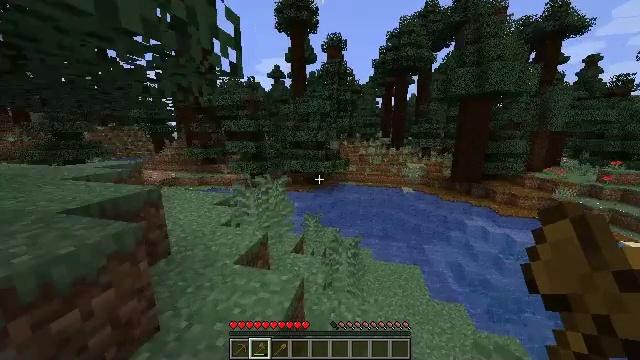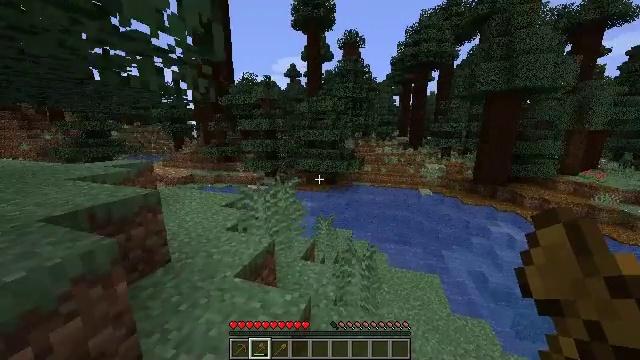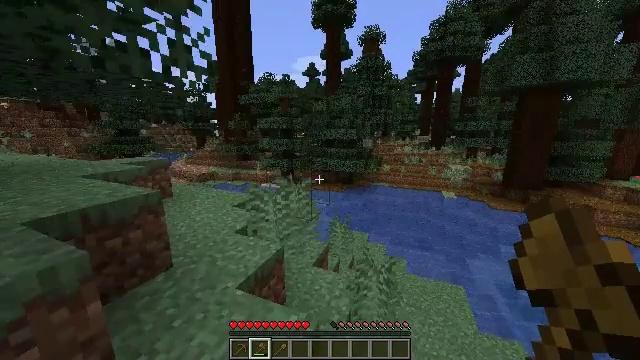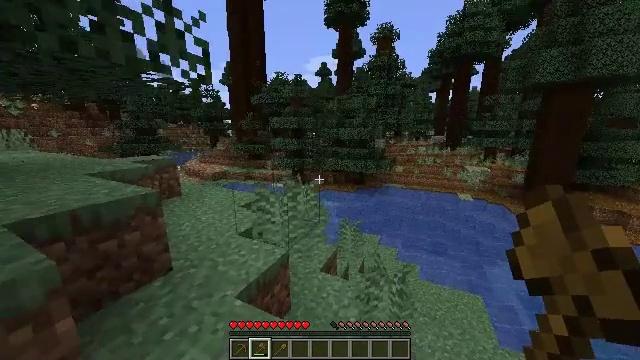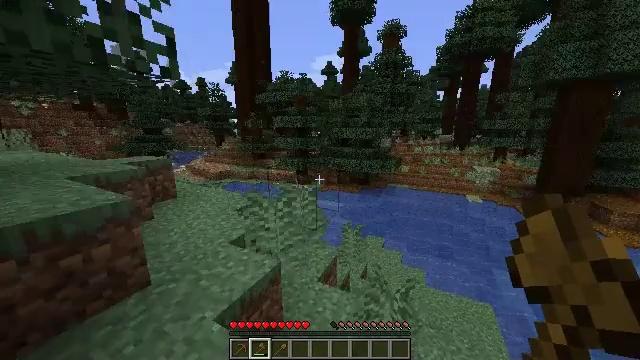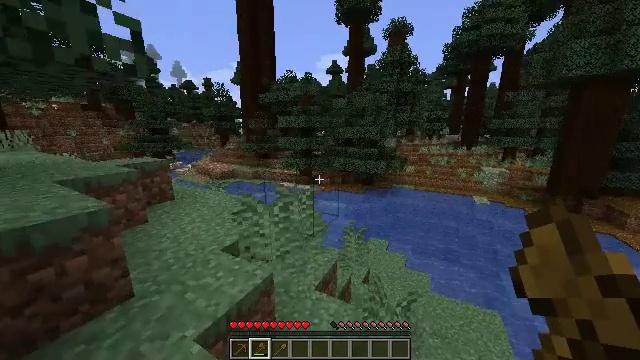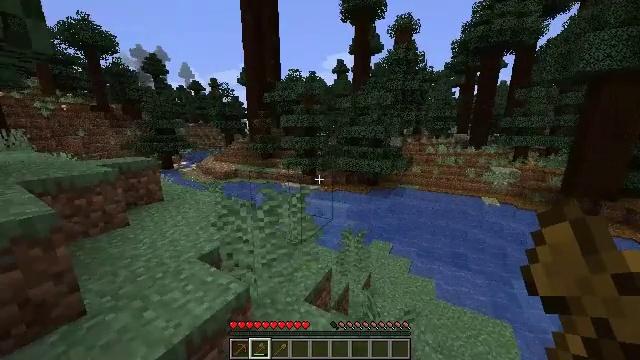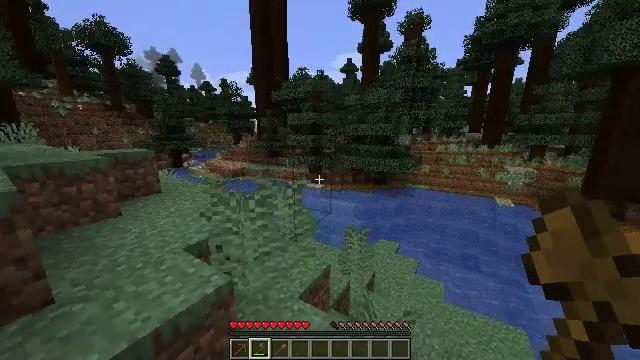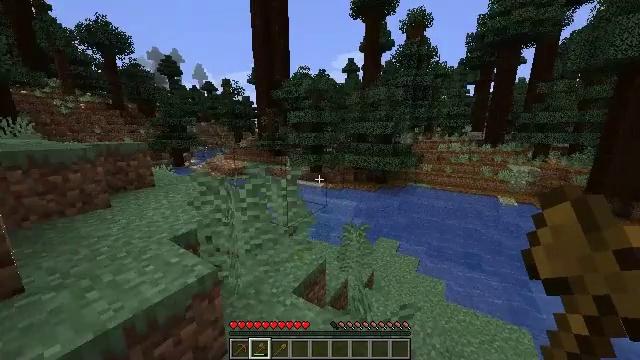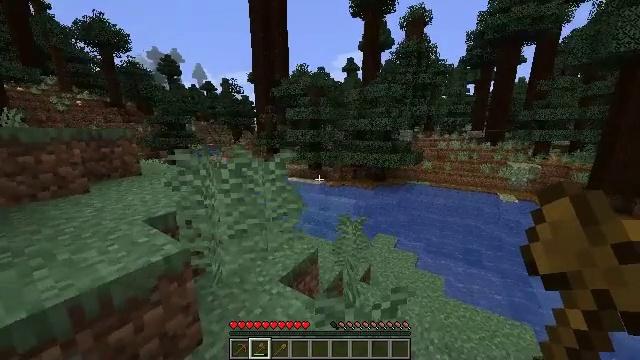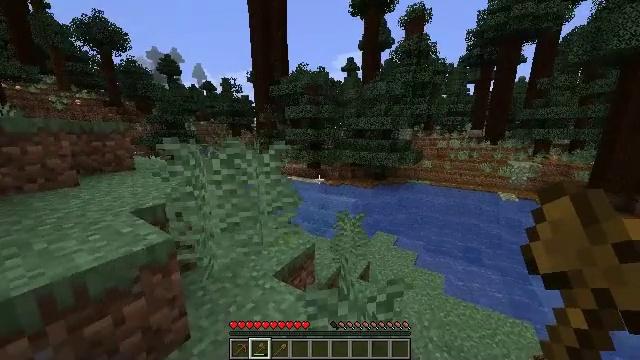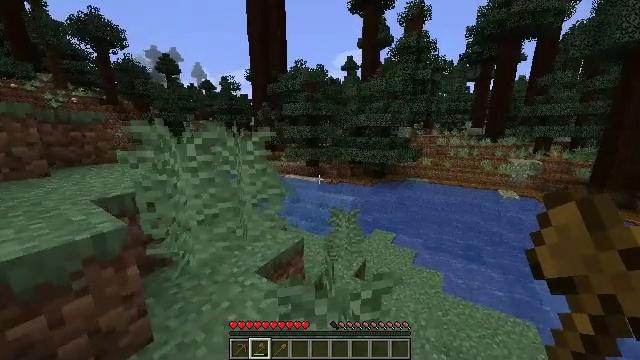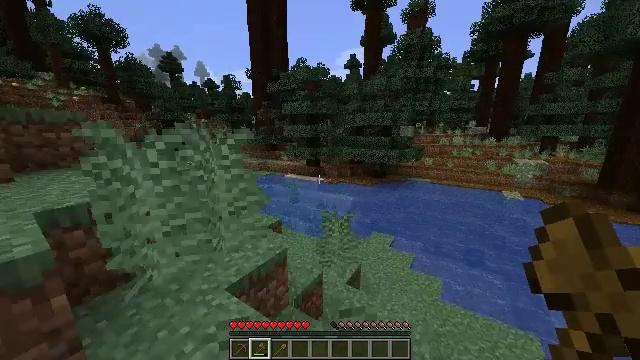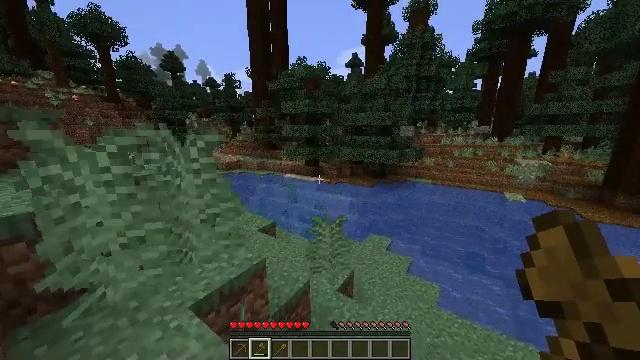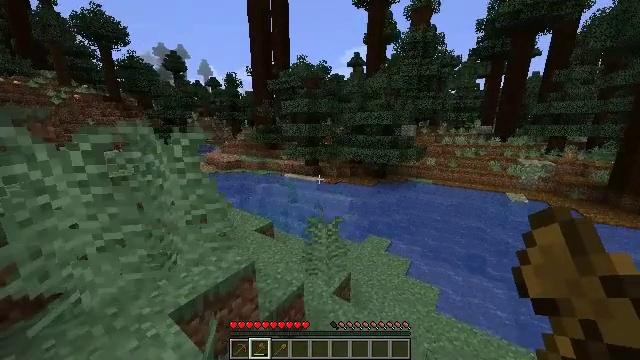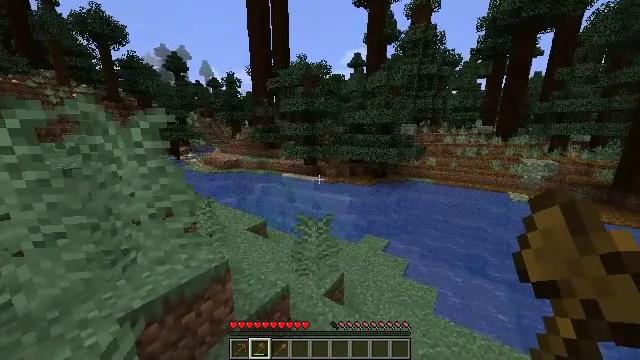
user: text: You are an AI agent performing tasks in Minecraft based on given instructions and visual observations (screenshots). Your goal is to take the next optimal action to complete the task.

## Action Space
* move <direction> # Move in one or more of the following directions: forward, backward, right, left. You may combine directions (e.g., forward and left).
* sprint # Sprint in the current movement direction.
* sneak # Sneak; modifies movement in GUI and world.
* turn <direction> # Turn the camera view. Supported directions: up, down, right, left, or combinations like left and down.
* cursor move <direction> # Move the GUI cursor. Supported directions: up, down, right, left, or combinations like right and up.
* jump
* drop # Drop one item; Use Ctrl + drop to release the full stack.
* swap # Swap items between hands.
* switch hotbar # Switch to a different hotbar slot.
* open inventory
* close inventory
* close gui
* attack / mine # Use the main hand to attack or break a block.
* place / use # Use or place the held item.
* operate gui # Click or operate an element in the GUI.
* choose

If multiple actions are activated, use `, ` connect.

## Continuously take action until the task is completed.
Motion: motion action
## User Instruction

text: Break the mossy cobblestone to gather materials.
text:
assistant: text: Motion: move forward, sprint, turn left
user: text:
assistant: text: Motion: move forward, sprint, turn left
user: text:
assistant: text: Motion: move forward and move right, sprint, turn left
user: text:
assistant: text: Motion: move forward and move right, sprint, turn left
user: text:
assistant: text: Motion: move forward and move right, sprint, turn left
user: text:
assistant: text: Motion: move forward and move right, sprint, turn left
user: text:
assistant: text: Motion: move forward and move right, sprint, turn left
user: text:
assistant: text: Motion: move forward and move right, sprint
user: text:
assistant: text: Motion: move forward and move right, sprint
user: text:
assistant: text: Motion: move forward and move right, sprint
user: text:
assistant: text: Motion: move forward and move right, sprint
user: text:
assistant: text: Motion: move forward and move right, sprint
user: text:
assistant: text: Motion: move forward and move right, sprint
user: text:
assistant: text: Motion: move forward and move right, sprint
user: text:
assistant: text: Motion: move forward and move right, sprint
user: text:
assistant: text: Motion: move forward and move right, sprint
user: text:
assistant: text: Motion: move forward and move right, sprint
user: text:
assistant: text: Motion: move forward and move right, sprint
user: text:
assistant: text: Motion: move forward and move right, sprint
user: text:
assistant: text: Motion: move forward and move right, sprint
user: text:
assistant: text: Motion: move forward and move right, sprint
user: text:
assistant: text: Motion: move forward and move right, sprint
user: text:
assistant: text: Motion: move forward and move right, sprint
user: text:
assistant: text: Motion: move forward and move right, sprint
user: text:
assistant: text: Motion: move forward and move right, sprint
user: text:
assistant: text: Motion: move forward and move right, sprint
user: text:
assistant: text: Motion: move forward and move right, sprint
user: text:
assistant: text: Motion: move forward and move right, sprint
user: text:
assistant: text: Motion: move forward and move right, sprint
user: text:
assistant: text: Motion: move forward and move right, sprint, turn right and down